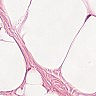
Metastatic tissue present: no